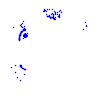
Particle: electron